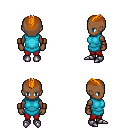
a pixel art fantasy rpg character, female body template, human, dark skin, teal tunic, red pants, dark blonde short mohawk hairstyle, leather bracers, metal boots, four views (front, back, left, right), 2x2 character sprite sheet, small pixel art, hard edges, no anti-aliasing